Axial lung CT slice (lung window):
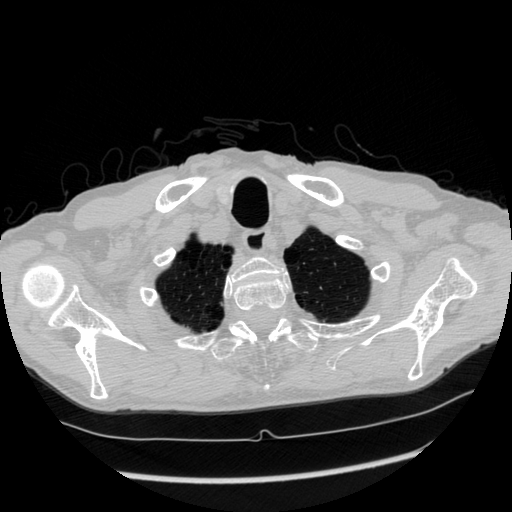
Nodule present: no